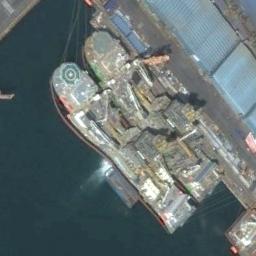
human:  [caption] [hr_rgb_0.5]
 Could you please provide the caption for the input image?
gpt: The two ships are docked at the dock and some blue makeshift houses are on the bank .

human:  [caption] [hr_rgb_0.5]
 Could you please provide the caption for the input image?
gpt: Several buildings are beside the ships .

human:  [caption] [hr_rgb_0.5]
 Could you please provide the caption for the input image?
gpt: There are two ships in the blue water on the shore .

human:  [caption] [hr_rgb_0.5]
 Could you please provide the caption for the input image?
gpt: Two ships docked at the dock .

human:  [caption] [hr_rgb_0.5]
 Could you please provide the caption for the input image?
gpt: The ships are at the harbor .